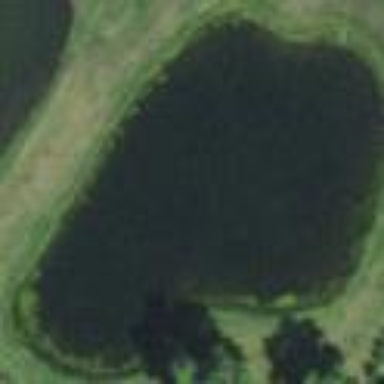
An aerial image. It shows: Water hazard in golf course. The hazard is natural water feature.